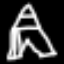
Label: The Eiffel Tower